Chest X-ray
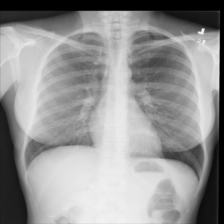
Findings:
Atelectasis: negative
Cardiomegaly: negative
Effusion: negative
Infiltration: negative
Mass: negative
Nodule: negative
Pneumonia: negative
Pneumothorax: positive
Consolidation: negative
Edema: negative
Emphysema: negative
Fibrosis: negative
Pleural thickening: negative
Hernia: negative